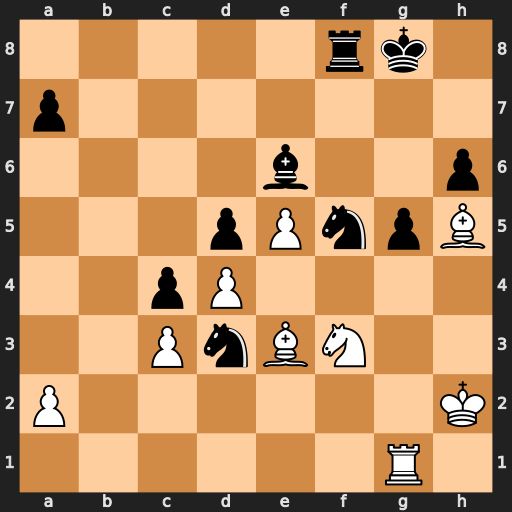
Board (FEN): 5rk1/p7/4b2p/3pPnpB/2pP4/2PnBN2/P6K/6R1
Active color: w
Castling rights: -
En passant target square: -
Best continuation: Bxg5